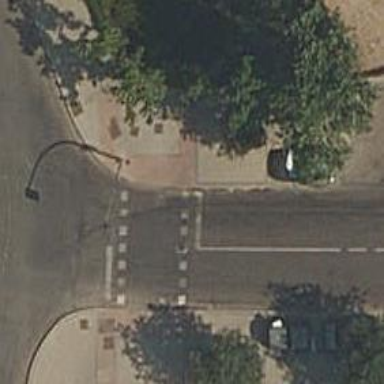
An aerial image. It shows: Road with traffic signals at the crossing.